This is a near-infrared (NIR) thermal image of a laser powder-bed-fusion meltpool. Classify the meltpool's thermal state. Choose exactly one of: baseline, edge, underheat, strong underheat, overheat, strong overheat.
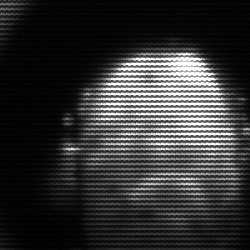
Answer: baseline